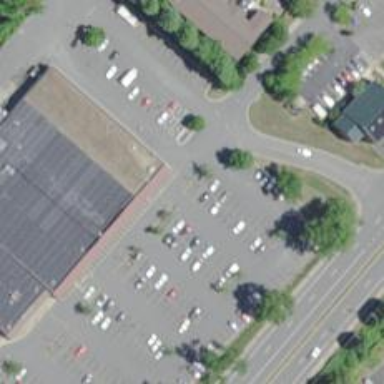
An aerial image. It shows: Parking space is available.